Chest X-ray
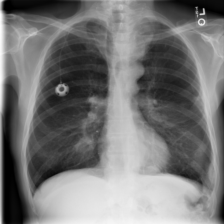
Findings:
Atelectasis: negative
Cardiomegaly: negative
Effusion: negative
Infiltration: negative
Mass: positive
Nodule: negative
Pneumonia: negative
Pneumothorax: negative
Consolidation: negative
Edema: negative
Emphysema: negative
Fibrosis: negative
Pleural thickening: negative
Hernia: negative